Field crop: maize
Growth stage: 2
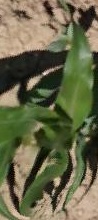
Species: maize